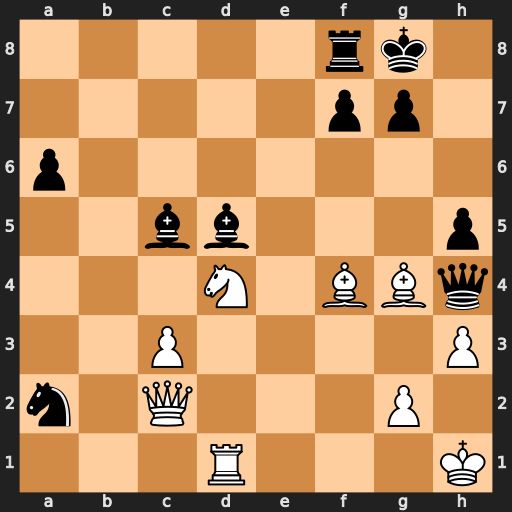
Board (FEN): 5rk1/5pp1/p7/2bb3p/3N1BBq/2P4P/n1Q3P1/3R3K
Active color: w
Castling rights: -
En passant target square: -
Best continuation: Nf5 Be4 Qxe4